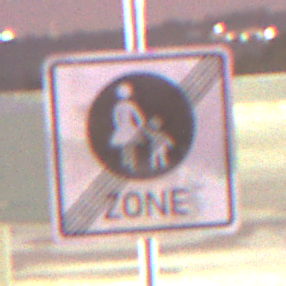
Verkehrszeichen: EndeFussgaengerzone
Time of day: SunriseSunset
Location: Outdoor (Urban)
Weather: PartlyCloudy
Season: NotSpecified
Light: Artificial